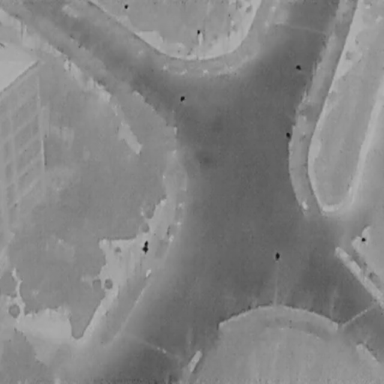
There is a Person in the infrared image.